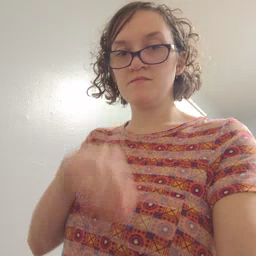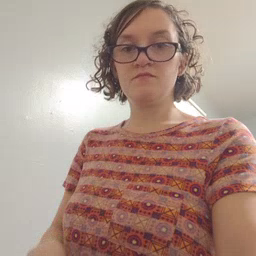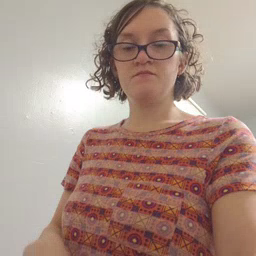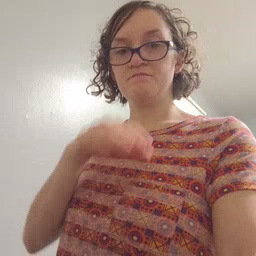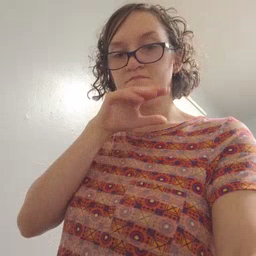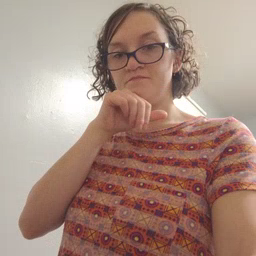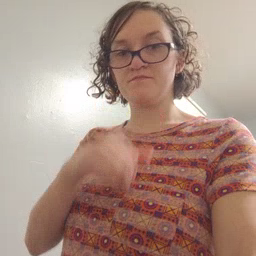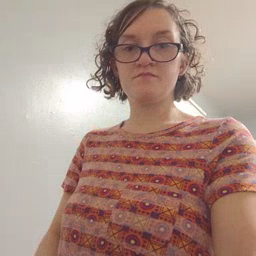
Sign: pig